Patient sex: F
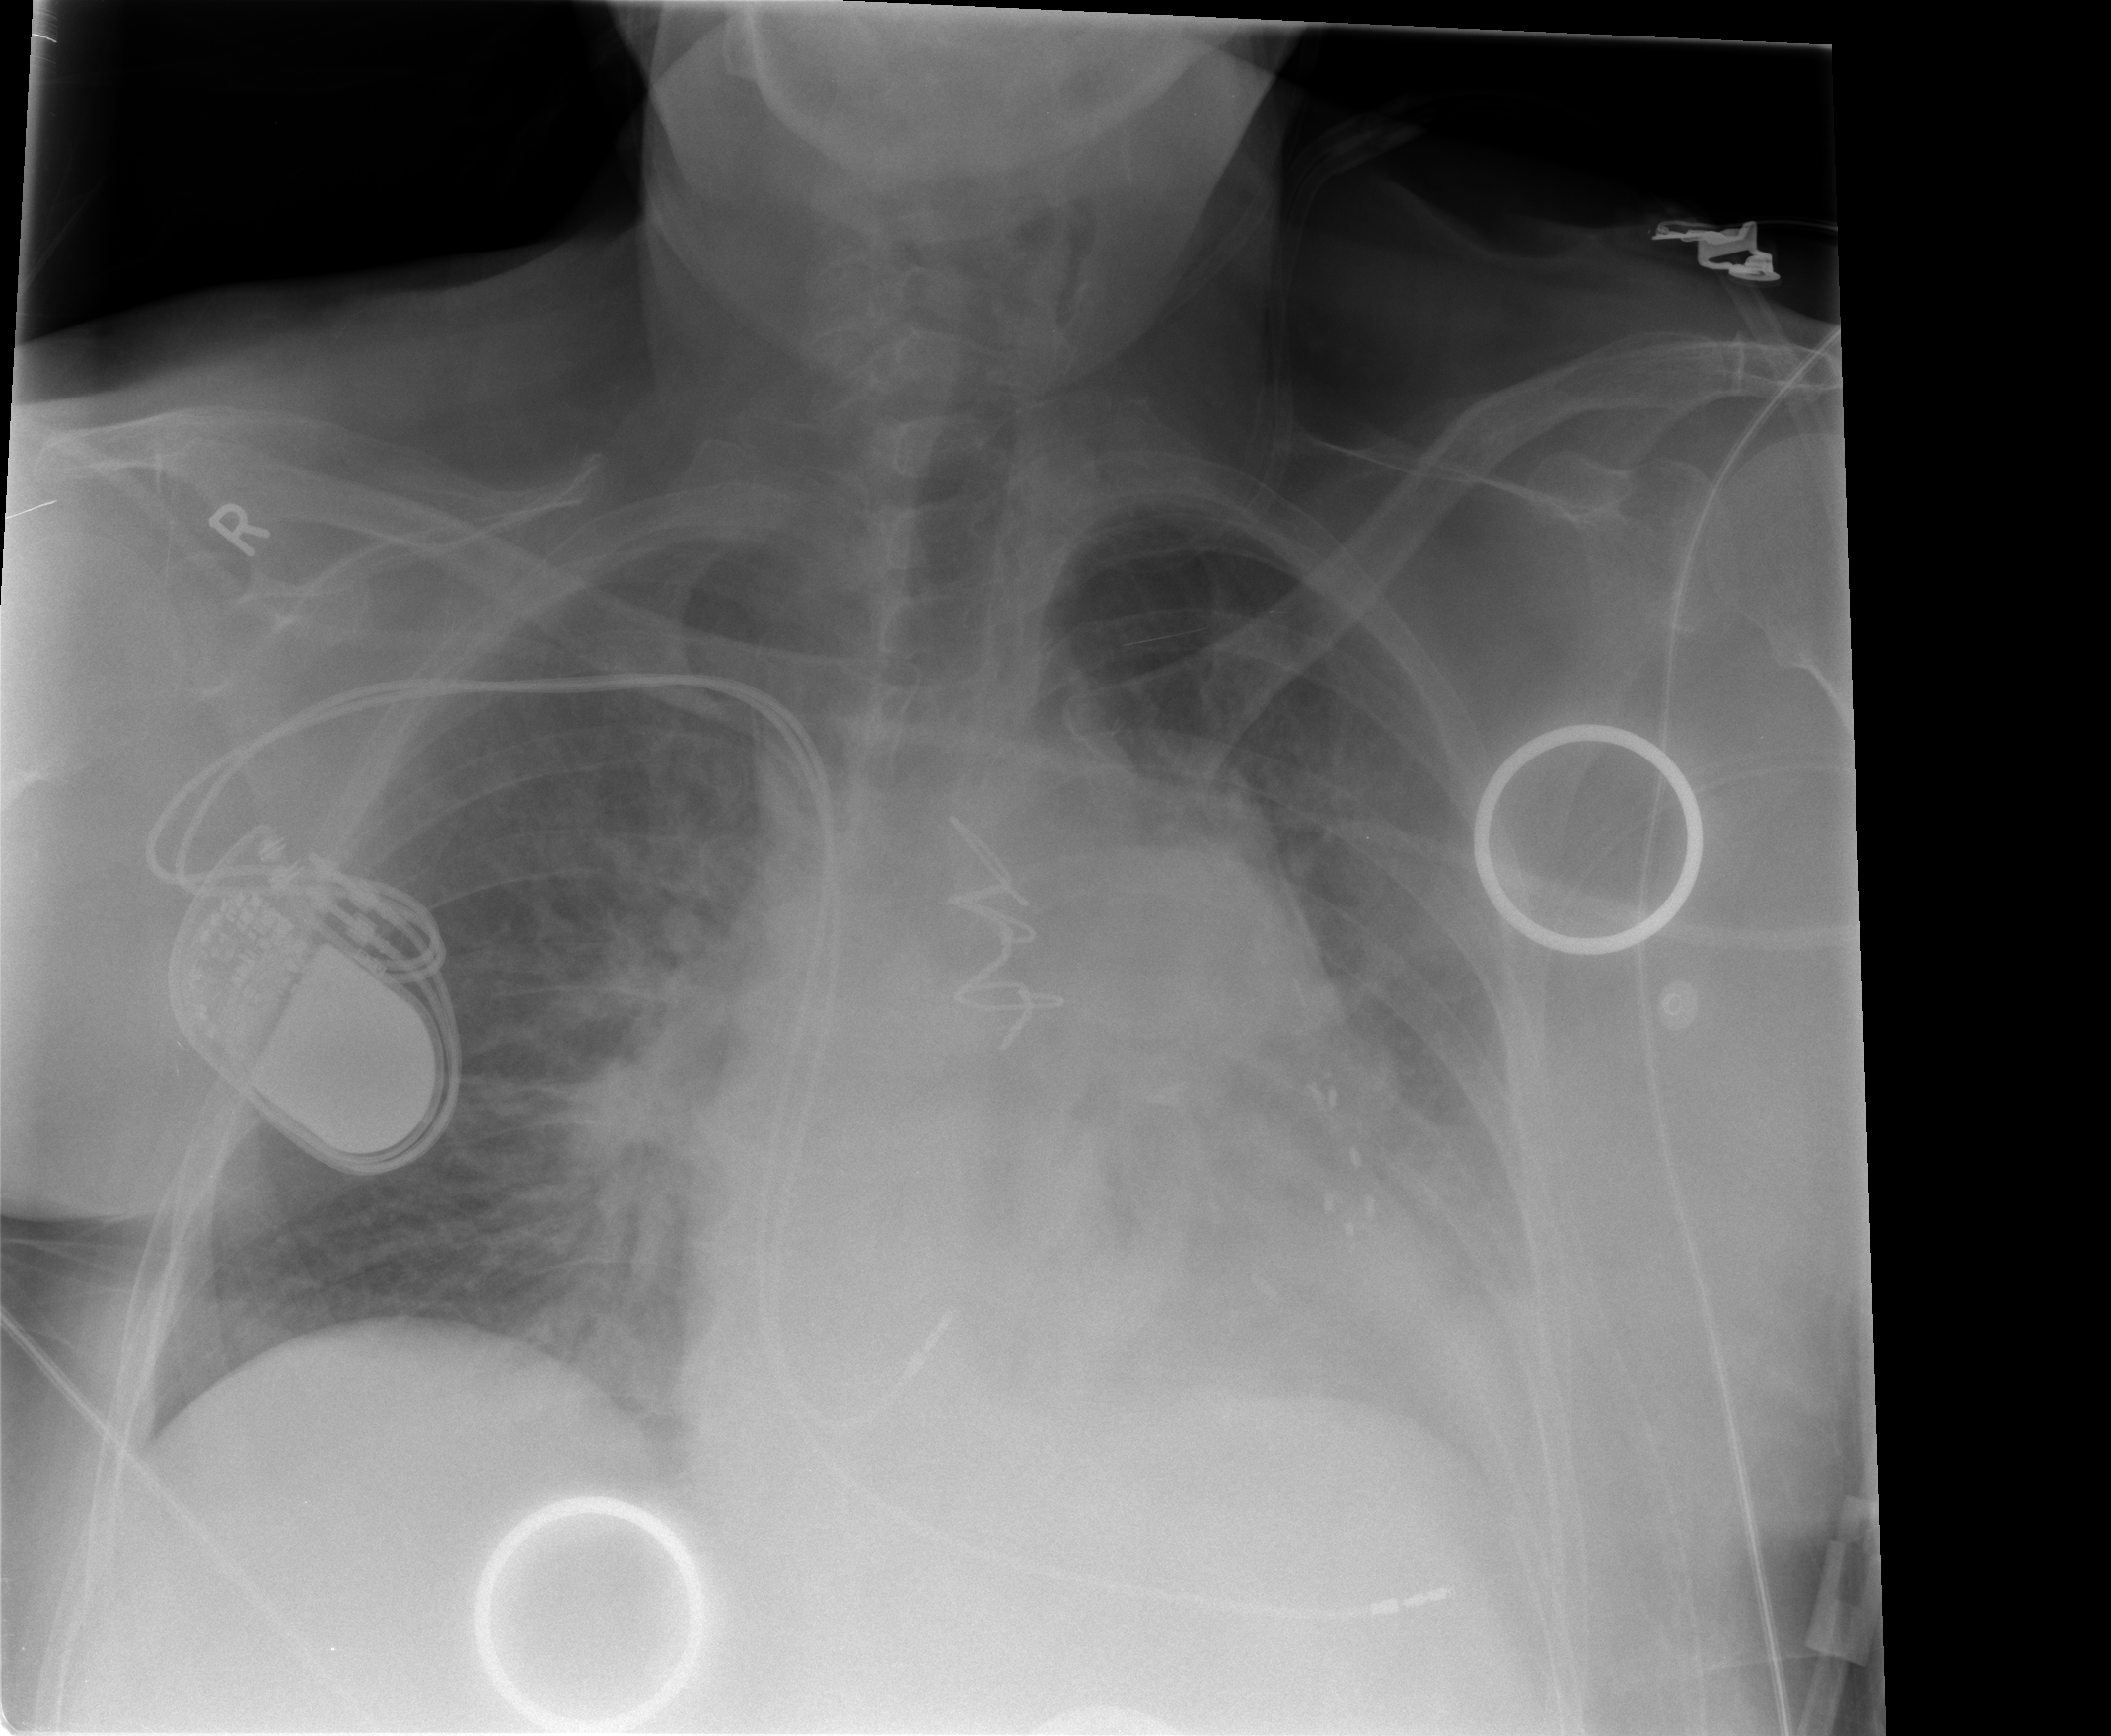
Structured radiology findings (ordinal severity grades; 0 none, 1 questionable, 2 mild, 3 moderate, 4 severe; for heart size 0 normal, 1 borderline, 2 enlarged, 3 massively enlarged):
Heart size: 2
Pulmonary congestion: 2
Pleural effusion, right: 0
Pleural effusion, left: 2
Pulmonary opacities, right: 0
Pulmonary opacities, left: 2
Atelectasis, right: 2
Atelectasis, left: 2